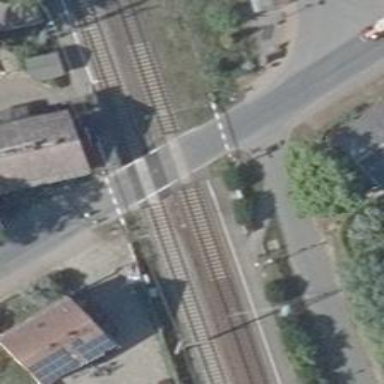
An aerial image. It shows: Railway crossing.